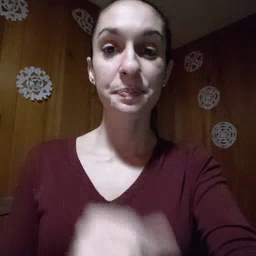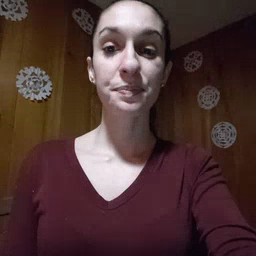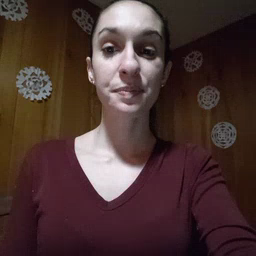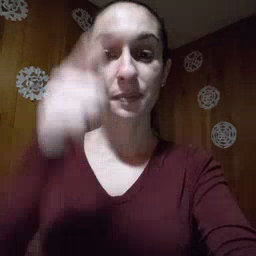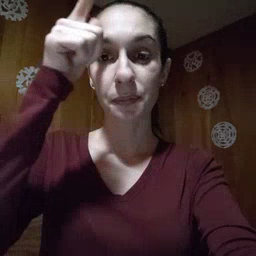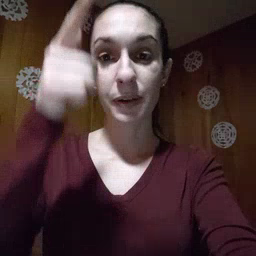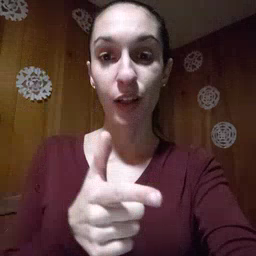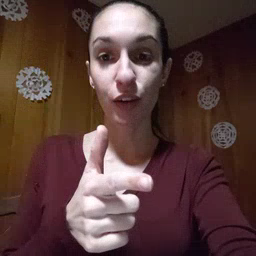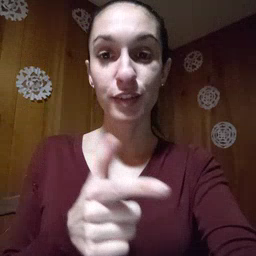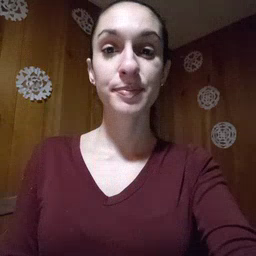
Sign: brother